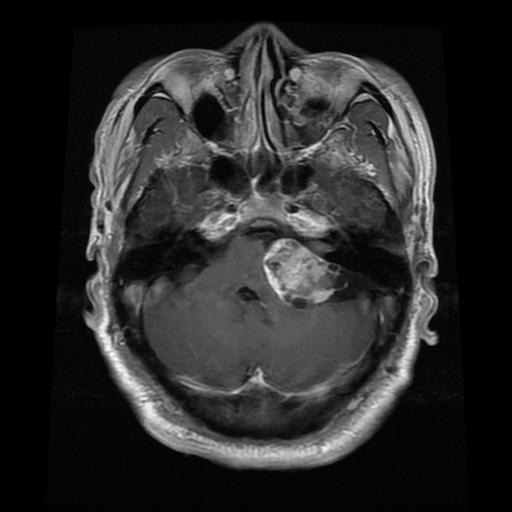
Label: meningioma